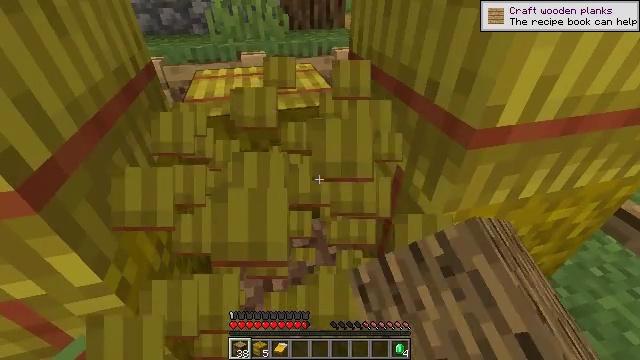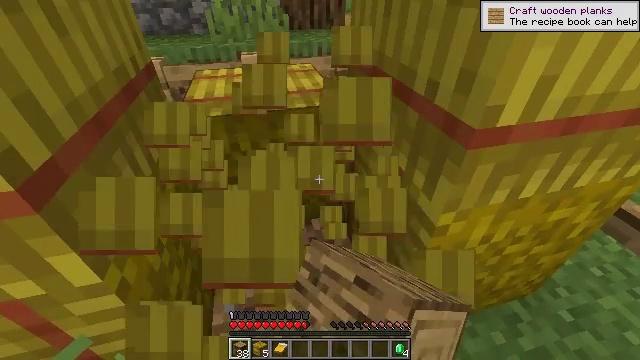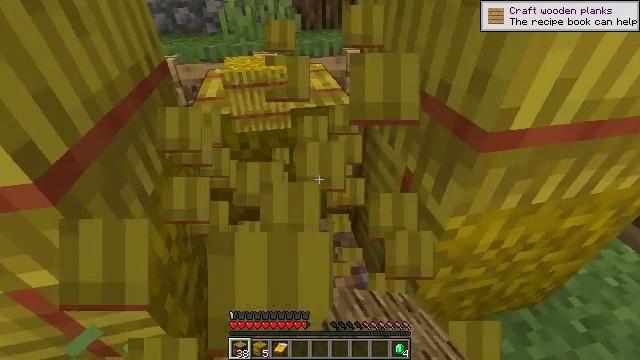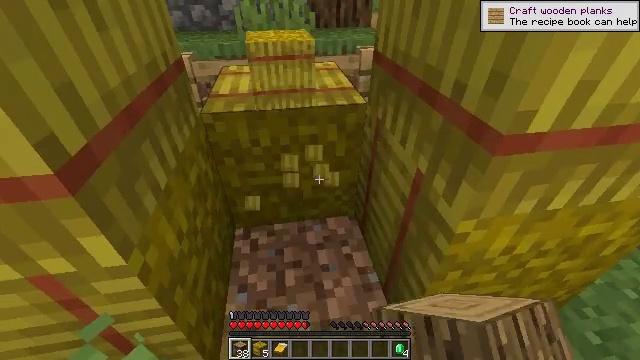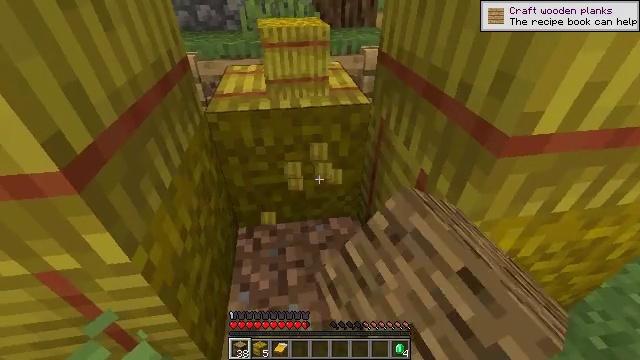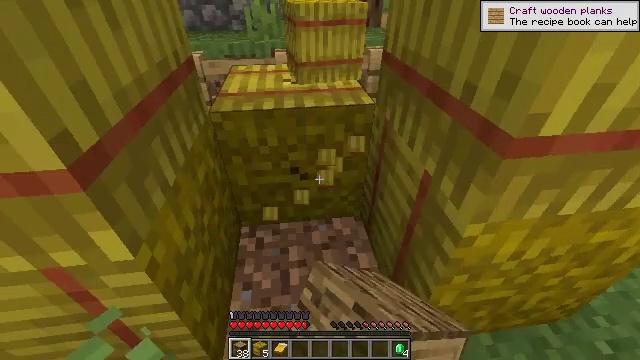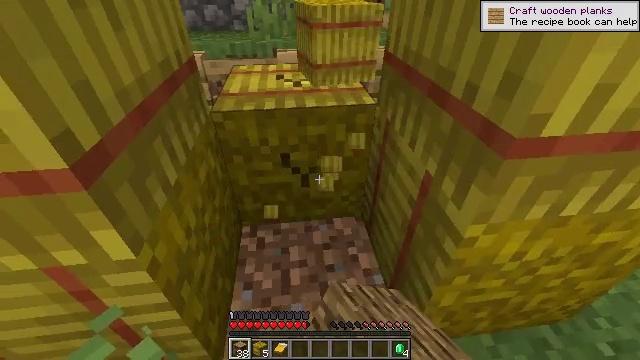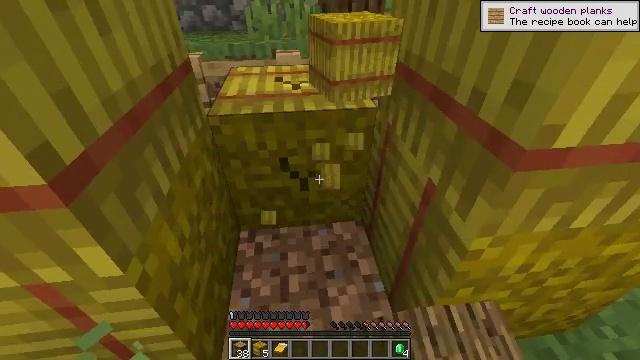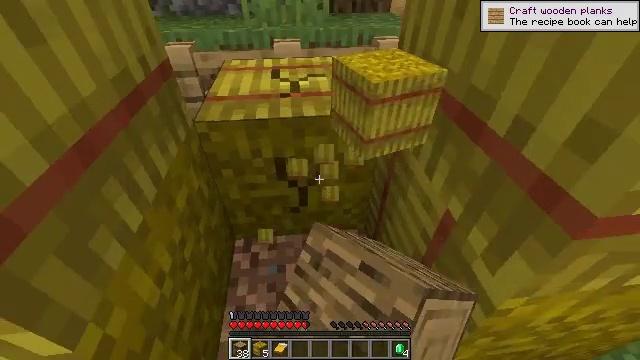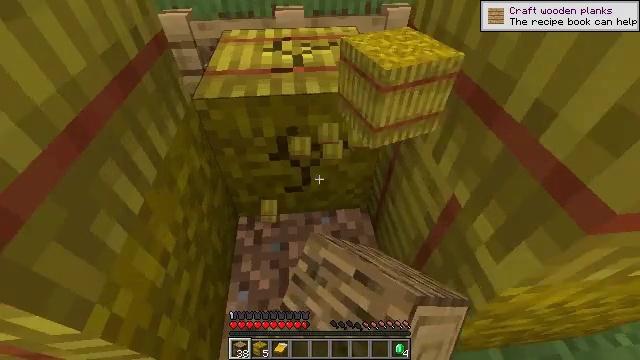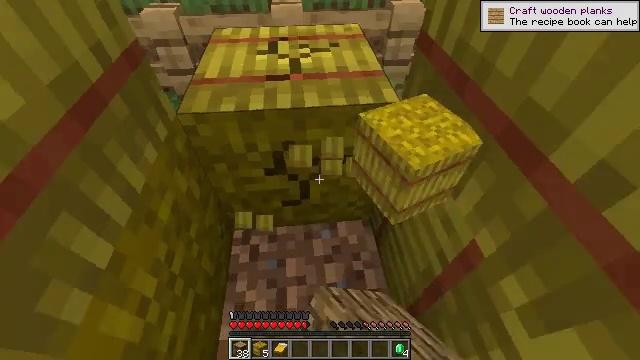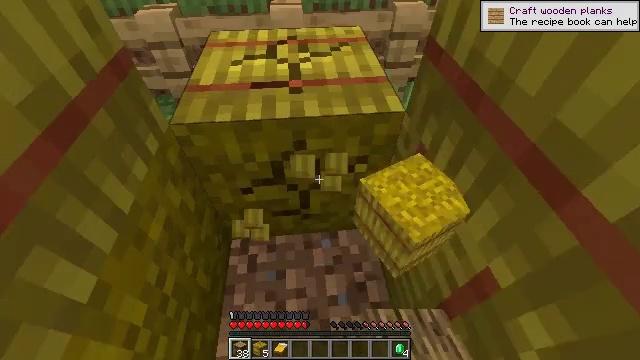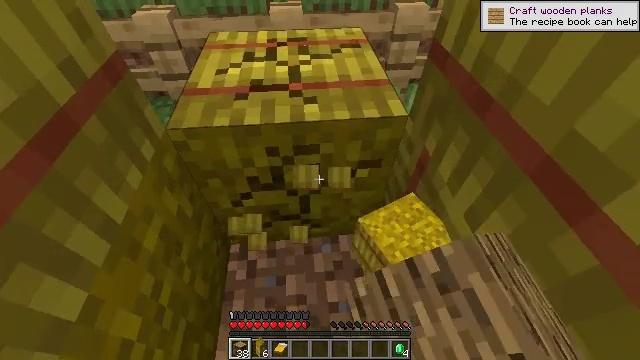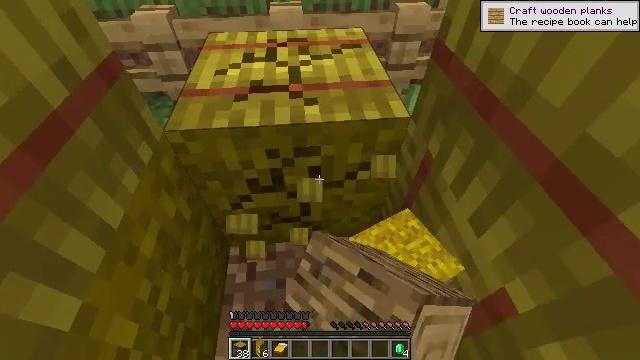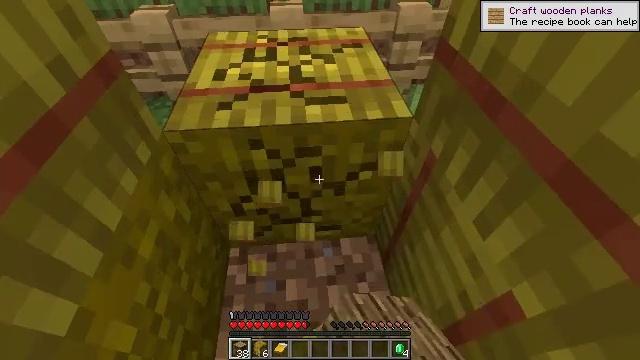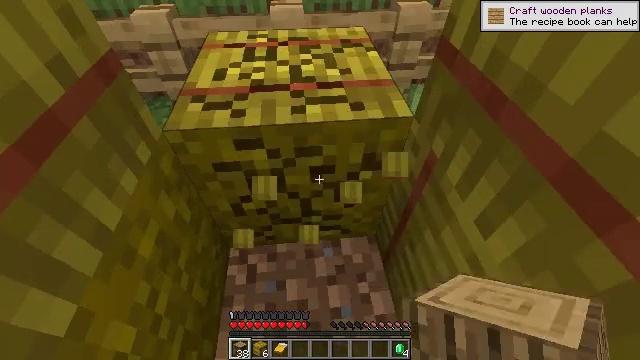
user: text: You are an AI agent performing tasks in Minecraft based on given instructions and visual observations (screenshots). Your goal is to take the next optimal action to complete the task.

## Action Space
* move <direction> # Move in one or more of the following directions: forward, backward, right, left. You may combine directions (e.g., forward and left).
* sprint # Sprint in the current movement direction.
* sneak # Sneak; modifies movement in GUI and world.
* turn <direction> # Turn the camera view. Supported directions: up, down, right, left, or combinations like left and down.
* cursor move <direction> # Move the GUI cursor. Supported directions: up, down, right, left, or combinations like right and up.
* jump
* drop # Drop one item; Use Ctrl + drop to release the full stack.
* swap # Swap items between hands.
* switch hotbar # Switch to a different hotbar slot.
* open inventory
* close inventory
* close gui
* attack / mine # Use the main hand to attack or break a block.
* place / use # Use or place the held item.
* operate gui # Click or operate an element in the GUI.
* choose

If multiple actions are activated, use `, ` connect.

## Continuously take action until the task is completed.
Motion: motion action
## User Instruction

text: Attack the hay block to get hay.
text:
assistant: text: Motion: attack / mine
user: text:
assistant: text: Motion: turn left, attack / mine
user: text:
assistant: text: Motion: turn left, attack / mine
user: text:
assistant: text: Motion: attack / mine
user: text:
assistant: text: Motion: attack / mine
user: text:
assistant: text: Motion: attack / mine
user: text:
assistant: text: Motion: move forward, attack / mine
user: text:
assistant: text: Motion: move forward, turn down, attack / mine
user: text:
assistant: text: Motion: move forward, turn down, attack / mine
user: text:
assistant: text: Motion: turn down, attack / mine
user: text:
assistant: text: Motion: attack / mine
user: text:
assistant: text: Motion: attack / mine
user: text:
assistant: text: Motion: attack / mine
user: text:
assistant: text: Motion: attack / mine
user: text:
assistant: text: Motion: attack / mine
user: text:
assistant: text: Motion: attack / mine
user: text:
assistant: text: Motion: attack / mine
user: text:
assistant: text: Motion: attack / mine
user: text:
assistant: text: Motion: attack / mine
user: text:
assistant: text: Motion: move forward, attack / mine
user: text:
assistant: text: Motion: move forward, attack / mine
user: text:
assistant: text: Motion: move forward, turn right, attack / mine
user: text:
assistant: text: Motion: attack / mine